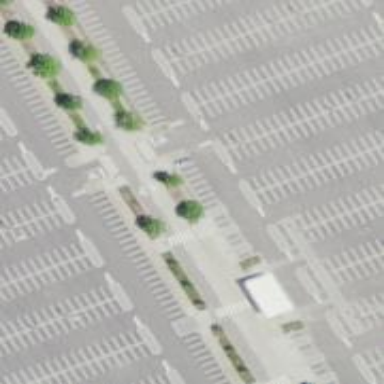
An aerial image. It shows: Parking space.